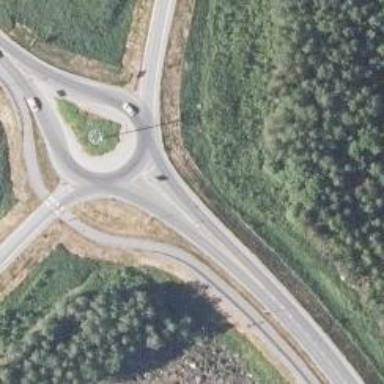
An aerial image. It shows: Secondary road with asphalt surface leading to roundabout.